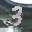
Label: 3